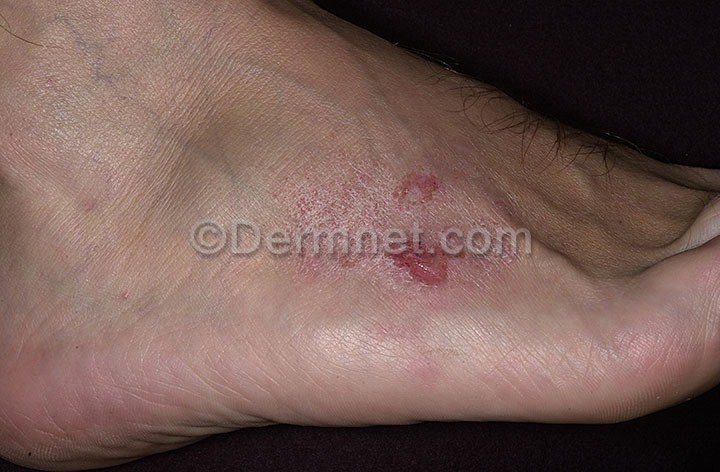
Disease: Eczema Photos